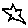
Label: star